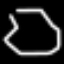
Label: octagon